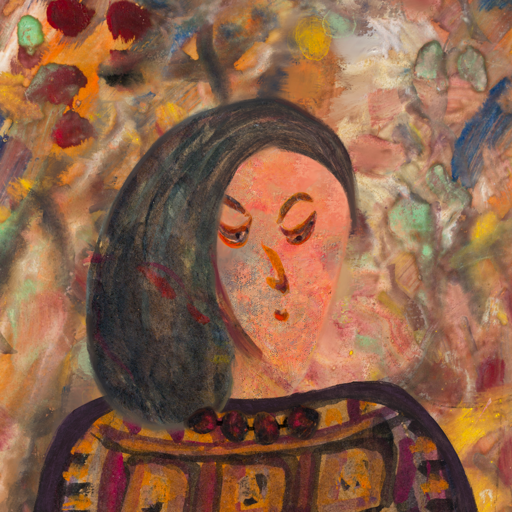
Background: Mother_And_Son_Mother, Head And Neck Side: Irani, Face Side: Hypocrite, Bust: Doll, Hair Side: Gypsy_Mother, Head Accessory: Blank, Second Necklace: Blank, Necklace: Mosgoul, Baby: Blank